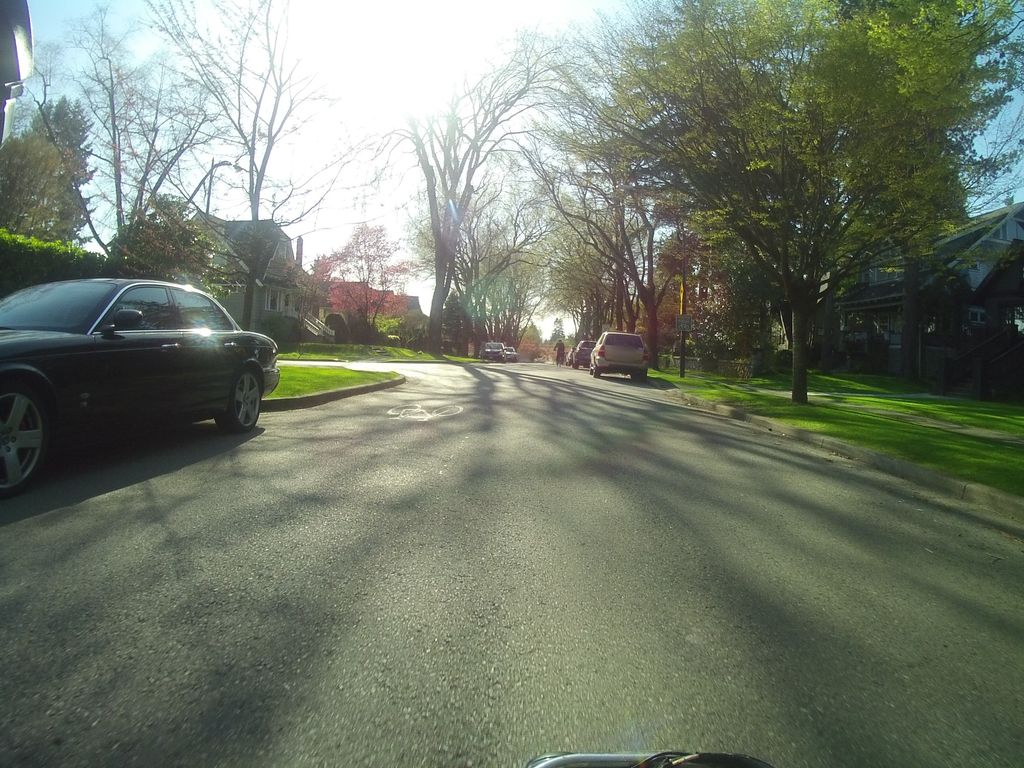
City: vancouver